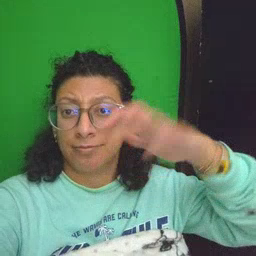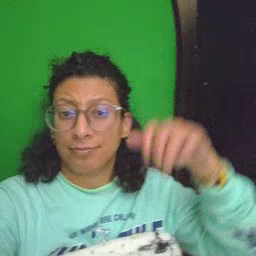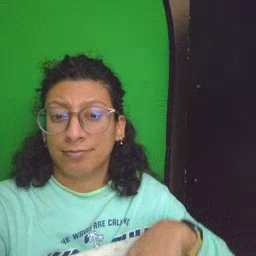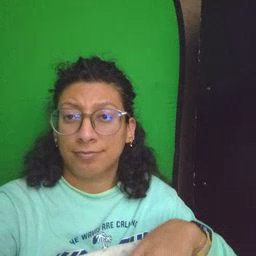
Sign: helicopter